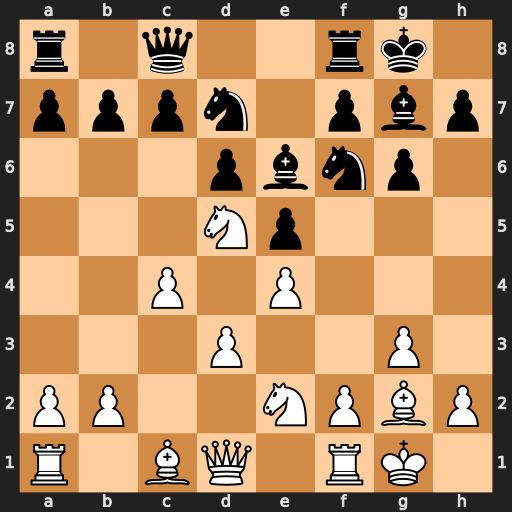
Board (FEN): r1q2rk1/pppn1pbp/3pbnp1/3Np3/2P1P3/3P2P1/PP2NPBP/R1BQ1RK1
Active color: w
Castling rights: -
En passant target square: -
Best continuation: Ne7+ Kh8 Nxc8